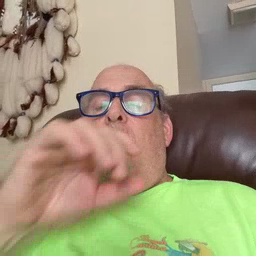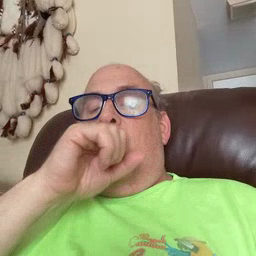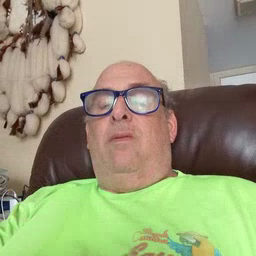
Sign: orange